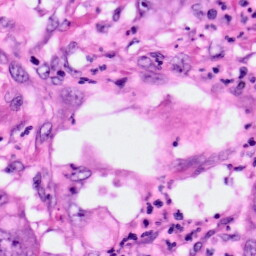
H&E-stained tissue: Pancreatic